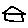
Label: house